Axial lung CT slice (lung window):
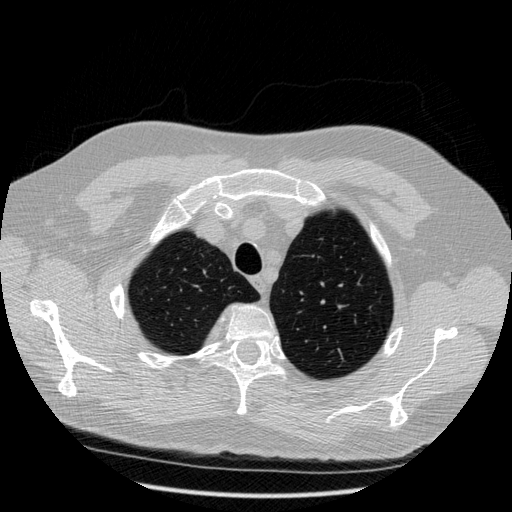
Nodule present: no